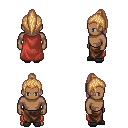
a pixel art fantasy rpg character, male body template, human, dark skin, maroon cape, robe skirt, light blonde long topknot hairstyle, gray slippers, four views (front, back, left, right), 2x2 character sprite sheet, small pixel art, hard edges, no anti-aliasing